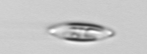
Label: pennate